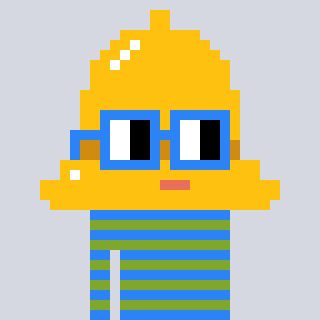
a pixel art character with square blue glasses, a bell-shaped head and a slimegreen-colored body on a cool background